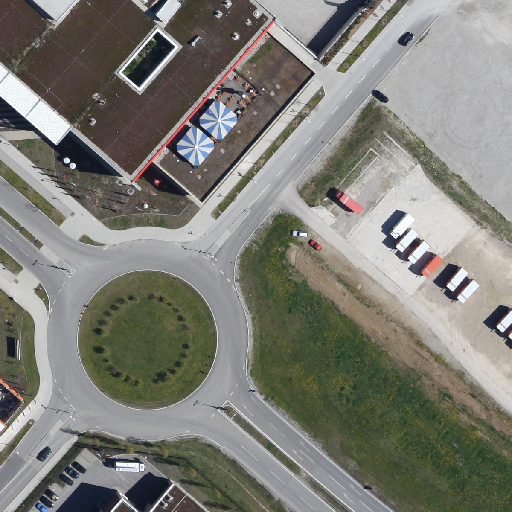
Referring expression: low vegetation surrounded by building